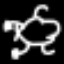
Label: frog